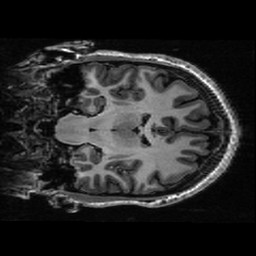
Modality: T1w
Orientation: coronal
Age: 19
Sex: female
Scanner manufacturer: ge
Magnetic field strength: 3 T
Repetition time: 0.01144 s
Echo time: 0.005012 s